Question: I have a little issue here with a LINQ sentence. Basically I try to JOIN two datatables with LINQ, but I don't want specify the columns that will shows me in the result.
I want all columns in the result without specify them in LINQ.
Or some method to select the columns dynamically?
Any idea?
Code:
'''
Dim vDT1 As New DataTable
vDT1.Columns.Add("Key")
vDT1.Columns.Add("Data1")
vDT1.Columns.Add("Data2")
vDT1.Rows.Add({"01", "DATA1_AAAA", "DATA2_AAAA"})
vDT1.Rows.Add({"02", "DATA1_BBBB", "DATA2_BBBB"})
vDT1.Rows.Add({"03", "DATA1_CCCC", "DATA2_CCCC"})
vDT1.Rows.Add({"04", "DATA1_DDDD", "DATA2_DDDD"})
Dim vDT2 As New DataTable
vDT2.Columns.Add("Key")
vDT2.Columns.Add("Data3")
vDT2.Columns.Add("Data4")
vDT2.Rows.Add({"01", "DATA3_AAAA", "DATA4_AAAA"})
vDT2.Rows.Add({"02", "DATA3_BBBB", "DATA4_BBBB"})
vDT2.Rows.Add({"03", "DATA3_CCCC", "DATA4_CCCC"})
vDT2.Rows.Add({"04", "DATA3_DDDD", "DATA4_DDDD"})
Dim vLINQ = From DT1 In vDT1.AsEnumerable
Join DT2 In vDT2.AsEnumerable
On DT1.Field(Of String)("Key") Equals DT2.Field(Of String)("Key")
Select Key = DT1.Field(Of String)("Key"), Data1 = DT1.Field(Of String)("Data1"), Data2 = DT1.Field(Of String)("Data2"),
Data3 = DT2.Field(Of String)("Data3"), Data4 = DT2.Field(Of String)("Data4")
'''
*** I want skip the "SELECT" in LINQ
This is the result:

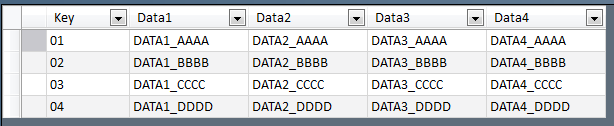
Answer: I use the LINQ dynamic sentence instant in order to achieve this requirement.
<URL>